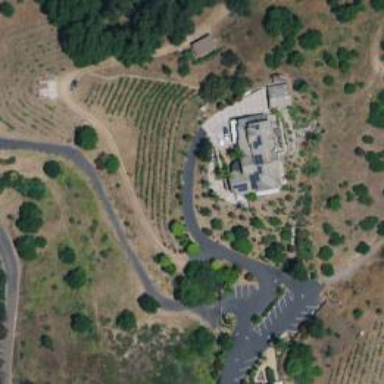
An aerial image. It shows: Driveway leading to service road.